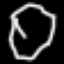
Label: octagon